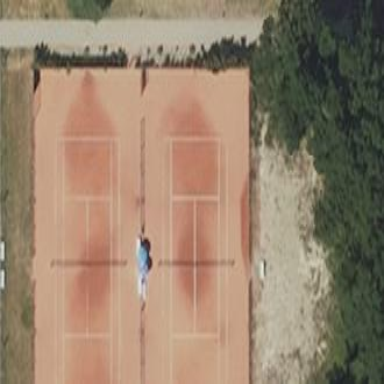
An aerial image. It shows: Tennis court on pitch.